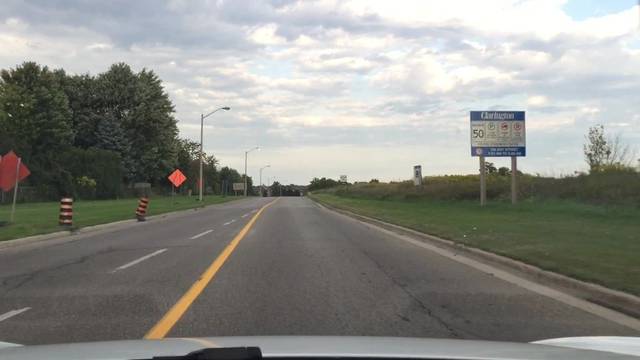
Region: Canada
Coordinates: 43.891, -78.805